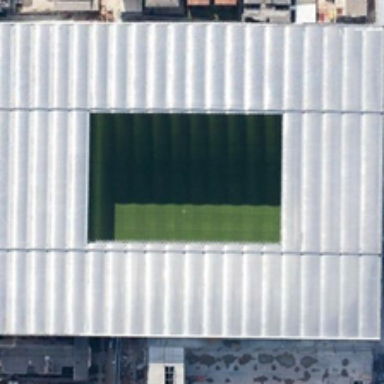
Some buildings are near a rectangle white stadium .